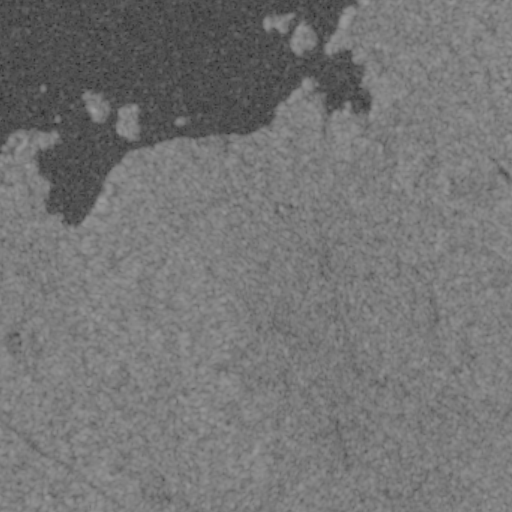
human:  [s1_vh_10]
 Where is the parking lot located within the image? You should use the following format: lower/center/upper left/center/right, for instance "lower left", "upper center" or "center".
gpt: The parking lot is located in the center left of the image.
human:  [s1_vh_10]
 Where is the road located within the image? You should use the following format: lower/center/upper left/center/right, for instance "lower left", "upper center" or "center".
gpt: There is no road in the image.

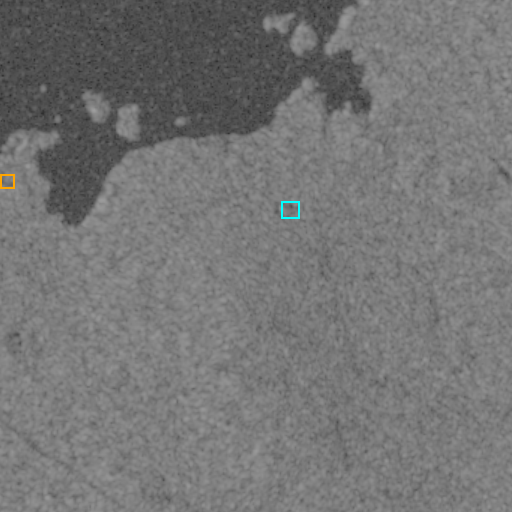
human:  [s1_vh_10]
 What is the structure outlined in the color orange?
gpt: The structure outlined in orange is a parking lot.
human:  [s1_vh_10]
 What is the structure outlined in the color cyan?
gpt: The structure outlined in cyan is a quarry.
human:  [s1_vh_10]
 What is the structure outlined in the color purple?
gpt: There is no purple outline.